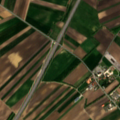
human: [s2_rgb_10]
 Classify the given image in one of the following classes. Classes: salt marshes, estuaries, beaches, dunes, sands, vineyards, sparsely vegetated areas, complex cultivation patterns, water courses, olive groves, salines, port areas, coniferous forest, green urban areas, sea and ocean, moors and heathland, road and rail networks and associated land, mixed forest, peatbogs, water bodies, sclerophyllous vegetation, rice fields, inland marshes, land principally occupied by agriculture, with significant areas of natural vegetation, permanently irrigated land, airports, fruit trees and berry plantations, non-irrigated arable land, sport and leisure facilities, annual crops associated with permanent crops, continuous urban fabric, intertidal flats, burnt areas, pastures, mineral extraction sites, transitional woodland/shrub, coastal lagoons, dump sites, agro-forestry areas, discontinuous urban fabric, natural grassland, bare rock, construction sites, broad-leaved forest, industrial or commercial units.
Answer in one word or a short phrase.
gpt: non-irrigated arable land